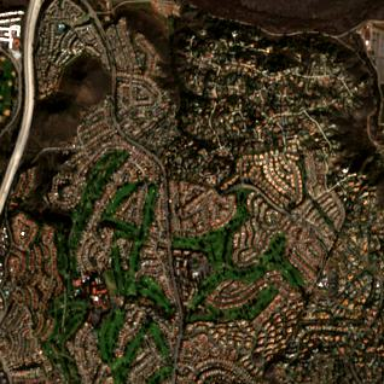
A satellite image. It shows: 27-hole golf course located on leisure land.